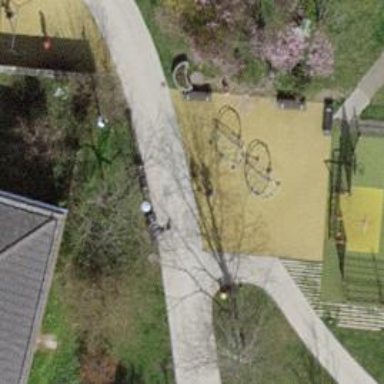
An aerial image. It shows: Playground area for leisure land.